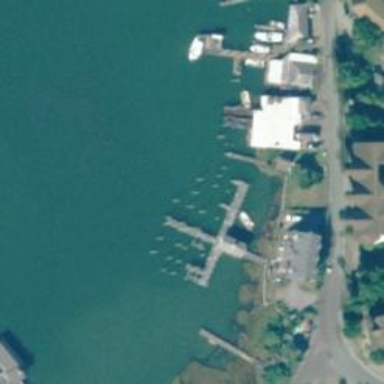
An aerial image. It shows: Man-made pier.